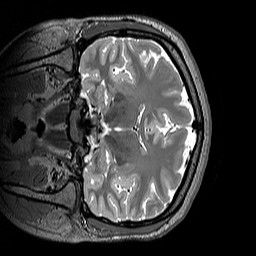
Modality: T2w
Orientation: coronal
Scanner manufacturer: siemens
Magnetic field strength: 3 T
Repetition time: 3.2 s
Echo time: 0.406 s